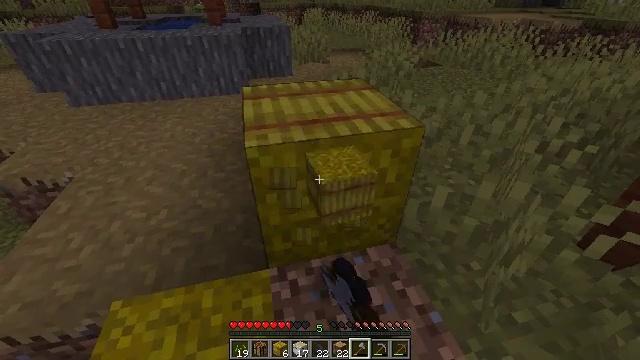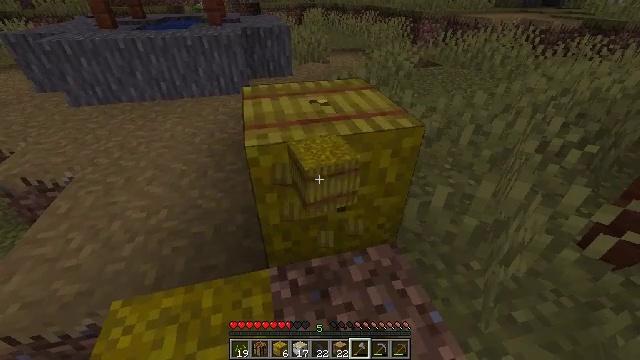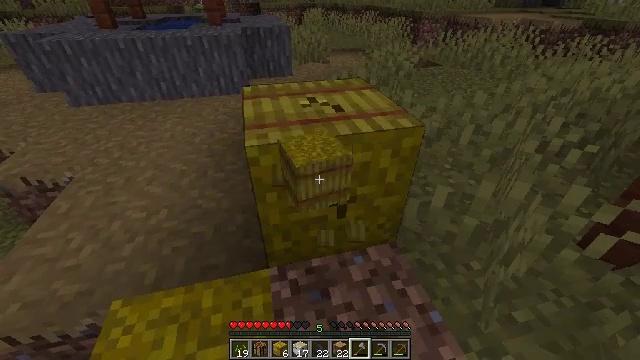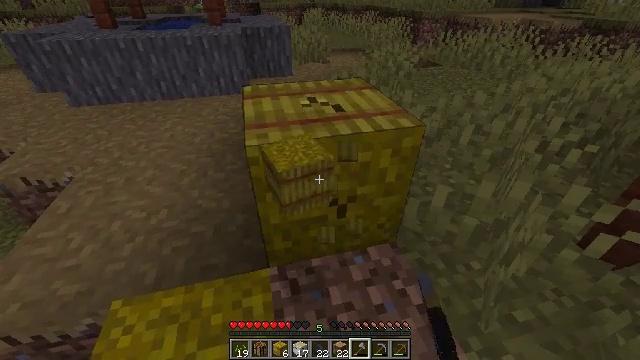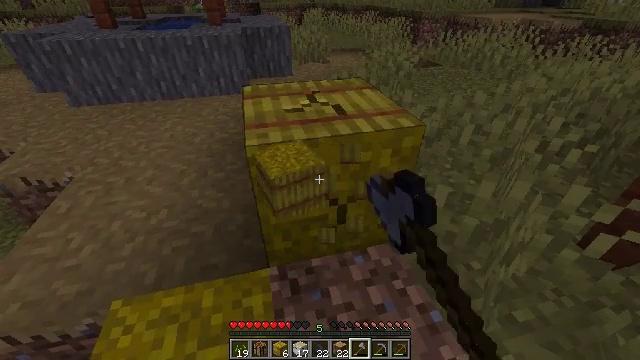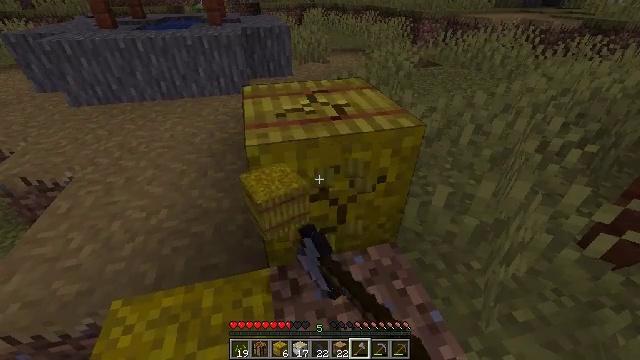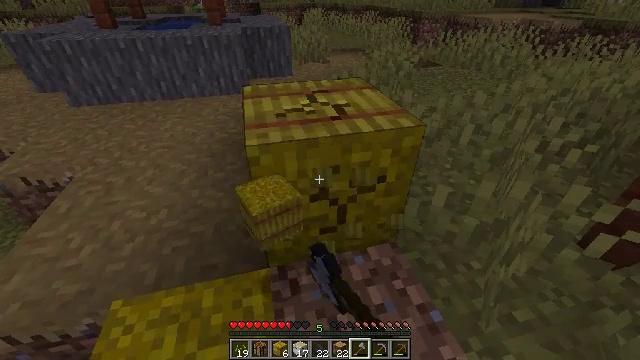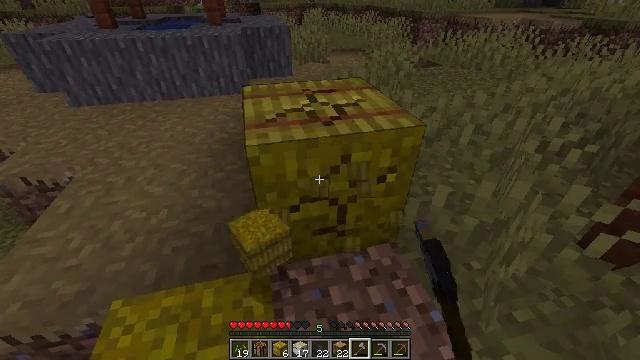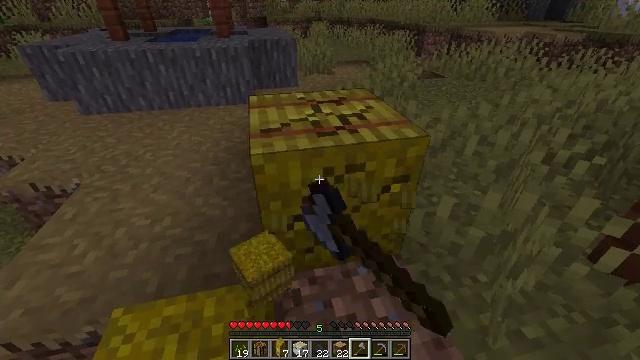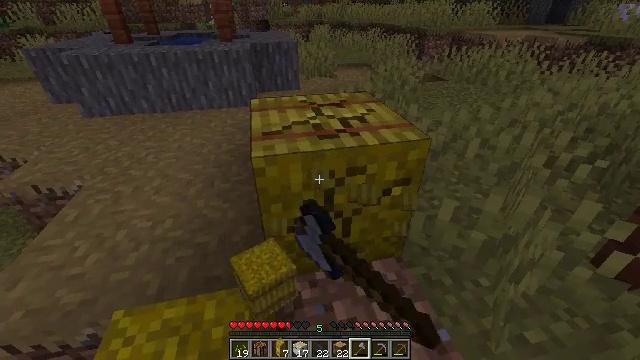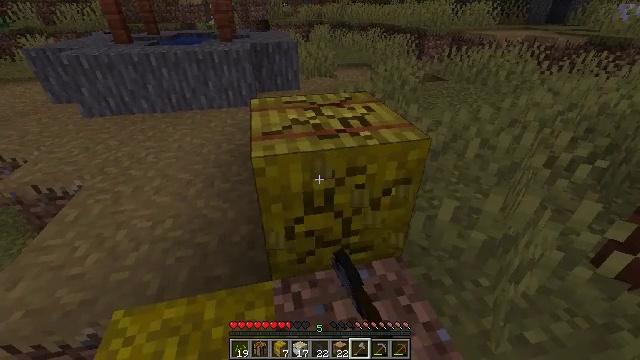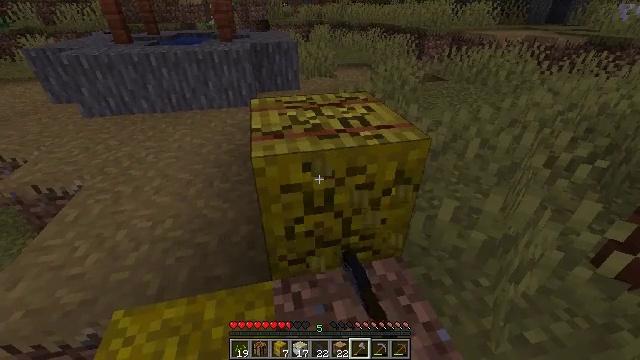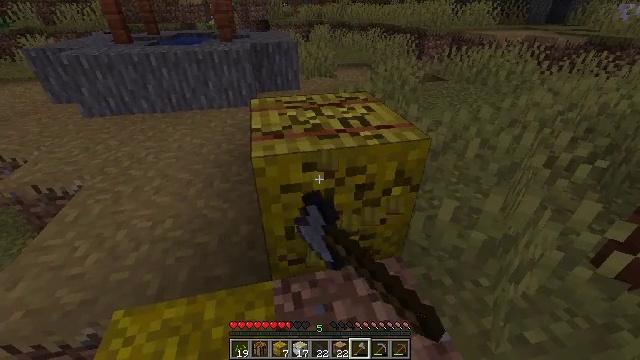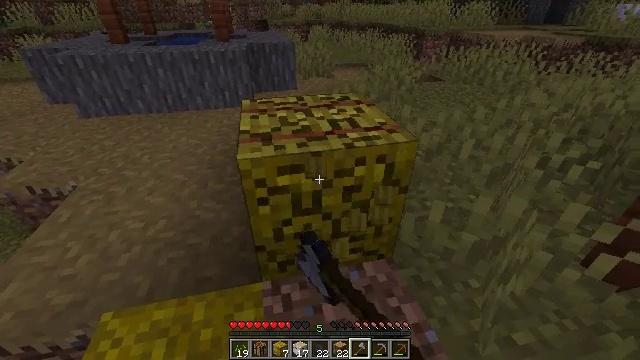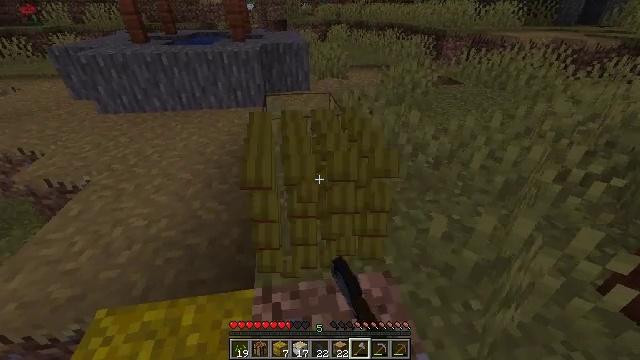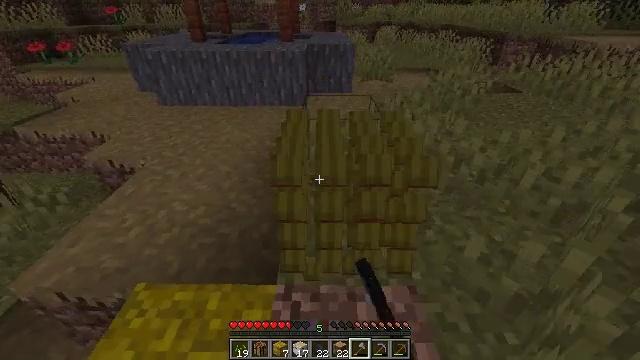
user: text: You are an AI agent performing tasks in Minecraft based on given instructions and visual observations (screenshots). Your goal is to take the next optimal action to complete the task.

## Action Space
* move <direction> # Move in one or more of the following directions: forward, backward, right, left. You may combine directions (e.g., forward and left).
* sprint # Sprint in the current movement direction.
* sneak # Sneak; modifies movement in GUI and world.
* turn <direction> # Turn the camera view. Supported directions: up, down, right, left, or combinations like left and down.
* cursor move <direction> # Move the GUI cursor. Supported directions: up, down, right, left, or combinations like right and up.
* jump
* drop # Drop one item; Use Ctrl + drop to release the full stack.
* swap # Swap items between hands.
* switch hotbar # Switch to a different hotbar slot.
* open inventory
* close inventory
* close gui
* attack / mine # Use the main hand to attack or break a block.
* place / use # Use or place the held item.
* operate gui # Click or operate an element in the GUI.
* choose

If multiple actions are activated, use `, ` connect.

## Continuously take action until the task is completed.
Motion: motion action
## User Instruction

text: Attack the hay block to get hay.
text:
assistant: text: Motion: attack / mine
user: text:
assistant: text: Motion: attack / mine
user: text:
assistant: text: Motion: attack / mine
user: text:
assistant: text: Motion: attack / mine
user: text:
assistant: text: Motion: attack / mine
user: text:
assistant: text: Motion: attack / mine
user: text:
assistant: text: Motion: attack / mine
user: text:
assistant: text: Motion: turn left and up, attack / mine
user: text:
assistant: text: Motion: attack / mine
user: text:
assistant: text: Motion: attack / mine
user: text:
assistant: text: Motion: attack / mine
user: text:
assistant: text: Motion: attack / mine
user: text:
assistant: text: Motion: move right, attack / mine
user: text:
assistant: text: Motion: move forward and move right, turn left, attack / mine
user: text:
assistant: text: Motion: move forward and move right, turn left, attack / mine
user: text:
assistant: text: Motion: move forward and move right, turn left, attack / mine
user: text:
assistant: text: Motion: move forward and move right, turn left, attack / mine
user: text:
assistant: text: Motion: move forward and move right, turn left, attack / mine
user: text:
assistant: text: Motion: attack / mine